Question: I am quit new to iPhone development, developing an which . I searched for this in almost every new network which have open source controls, but no luck. So here are 3 question:
1. Any open source library for these controls that are used in below image?
2. If no idea about any open source control like this, then how do I have to start developing this controls by writing hard code? any helping libraries for his job? Here is url to this: http://itunes.apple.com/us/app/circle-whos-around-you/id488720081?mt=8 Every Single clue would be helpful, please share any information you think would be useful.

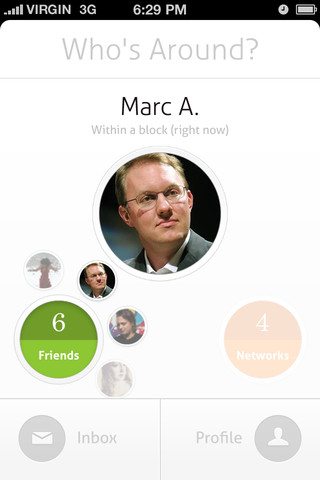
Answer: Have a look at <URL>. I am sure this will help you to create the same custom control.